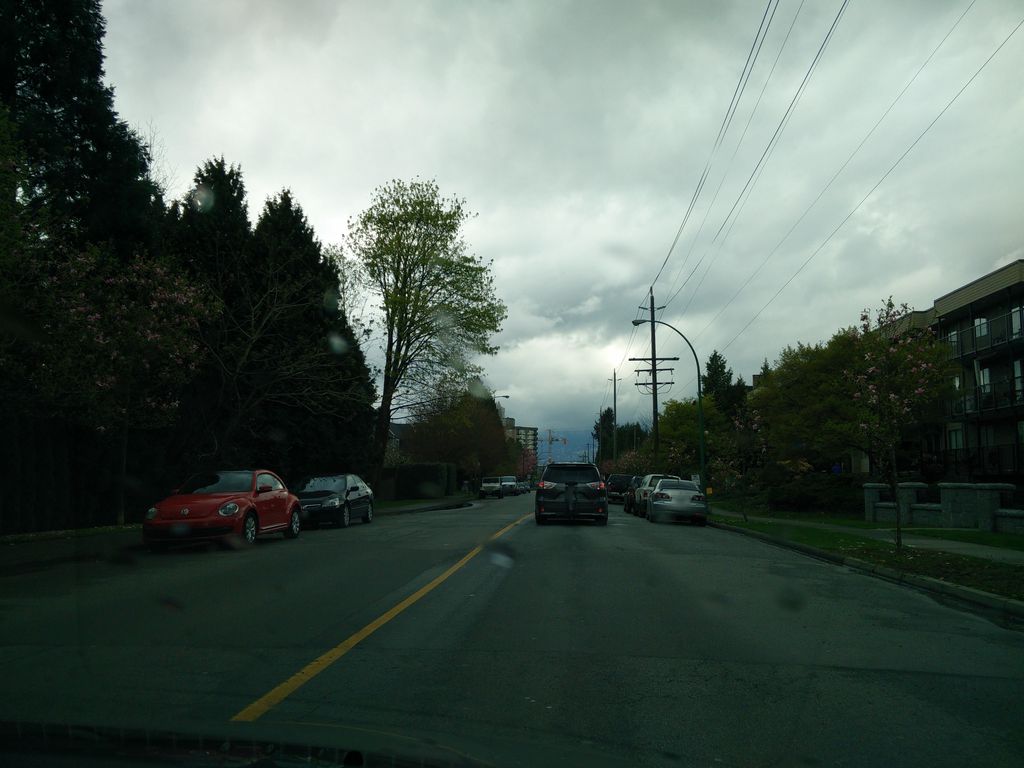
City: vancouver